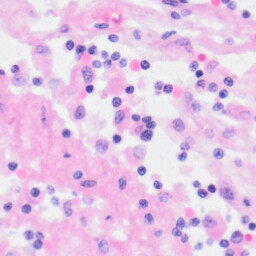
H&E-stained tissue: Kidney